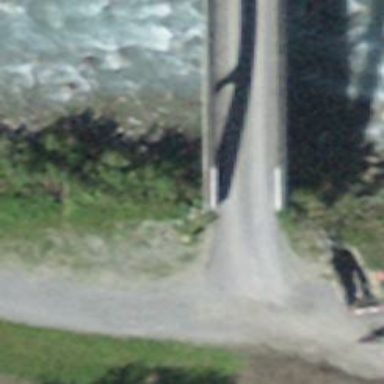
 specifically for classic and skating styles of grooming."